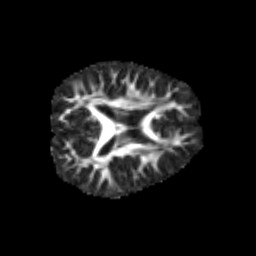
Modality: FA
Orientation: axial
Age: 7
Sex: male
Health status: healthy